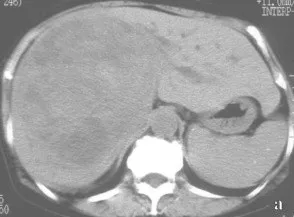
Primary hepatic carcinoid tumor in 74-year-old female. Unenhanced CT (a) shows a heterogeneous hypodense mass mainly in the right lobe of the liver.
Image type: radiology (ct)